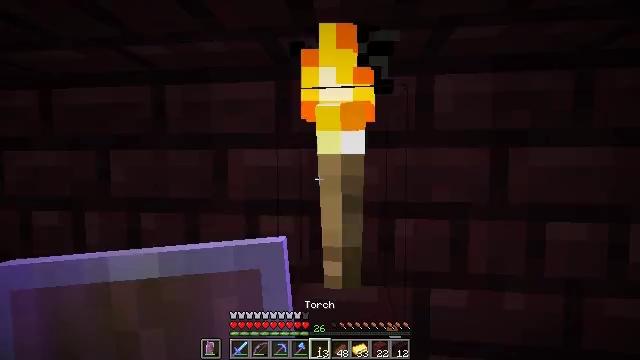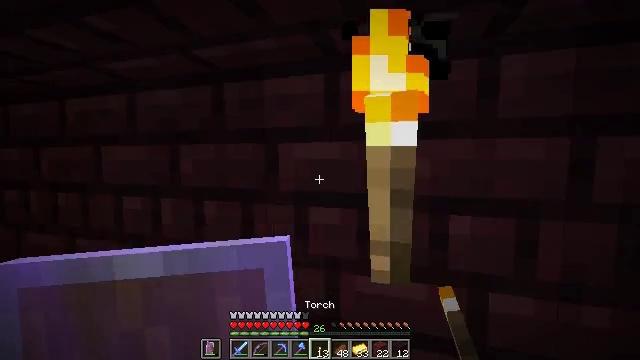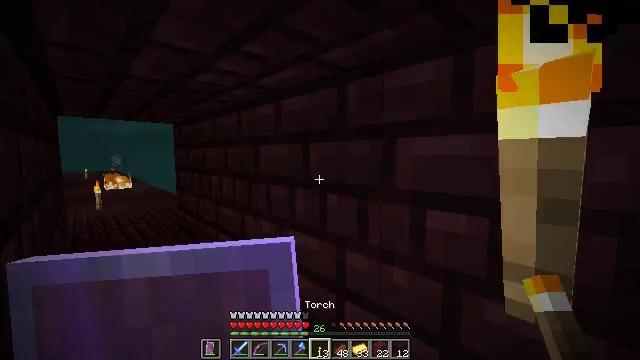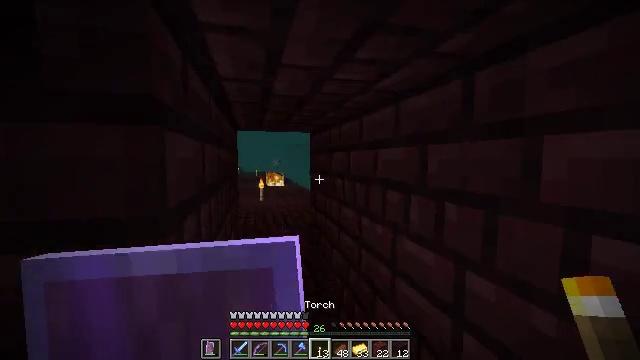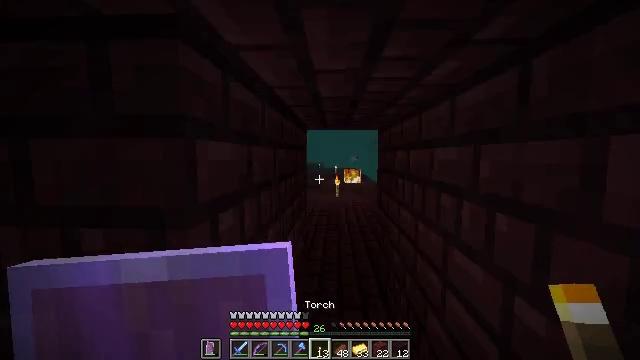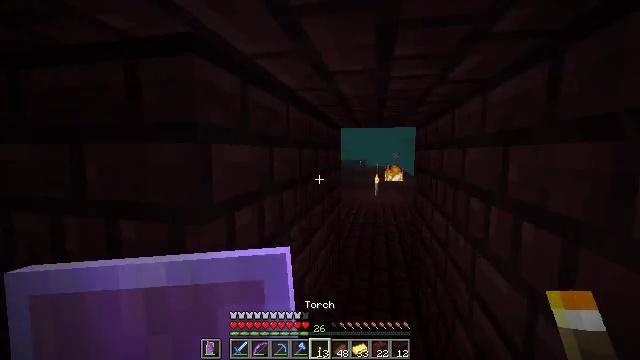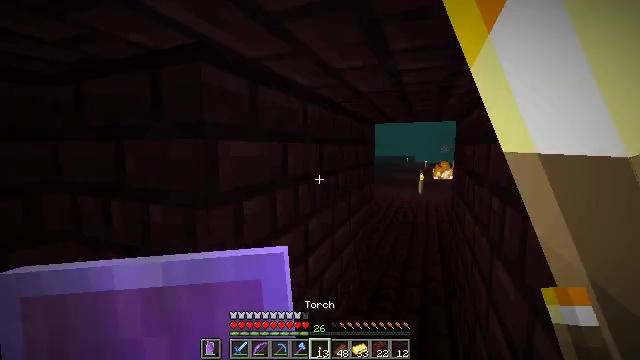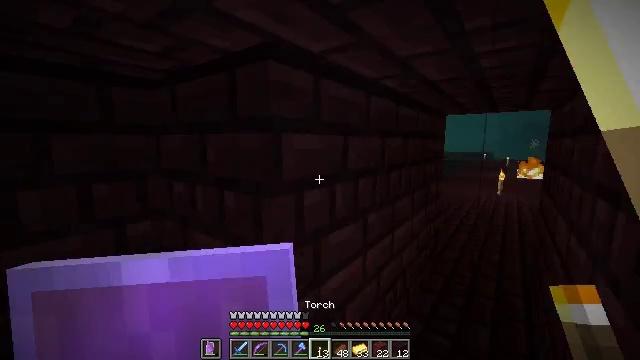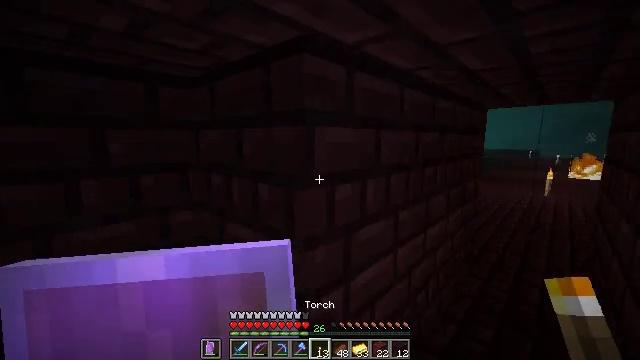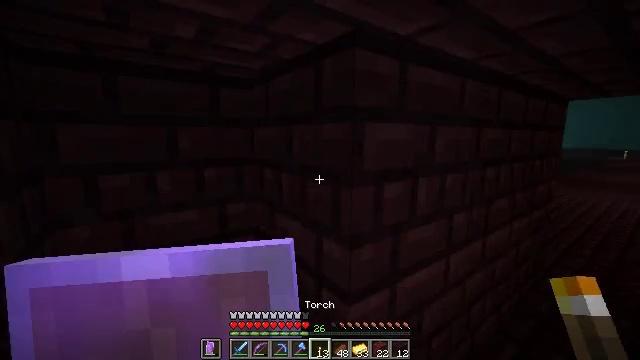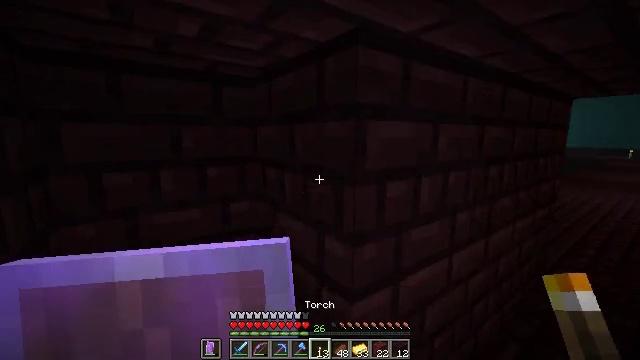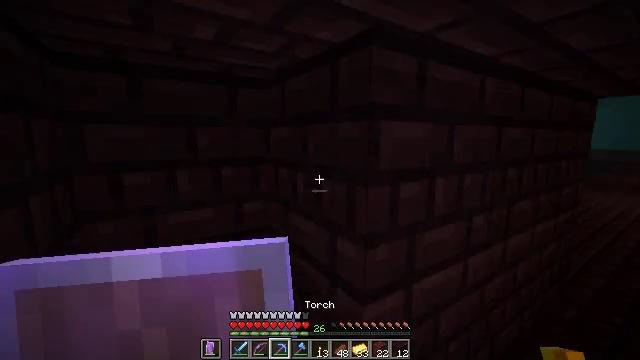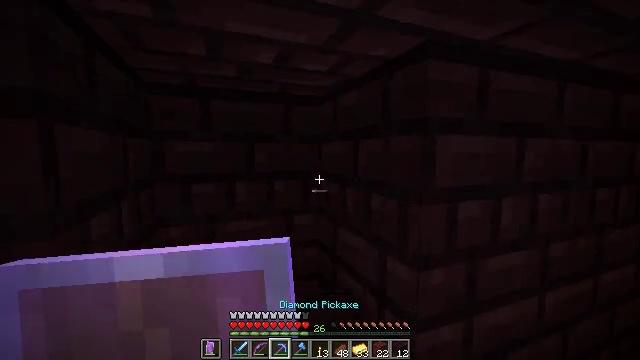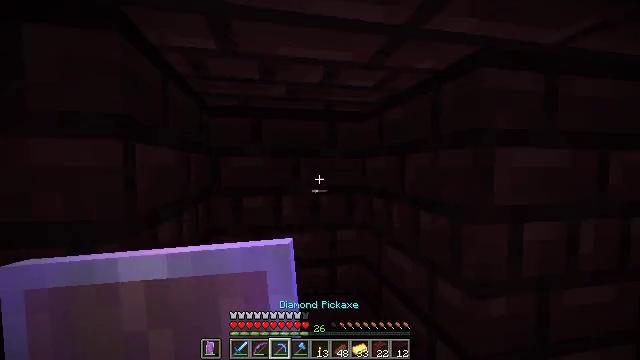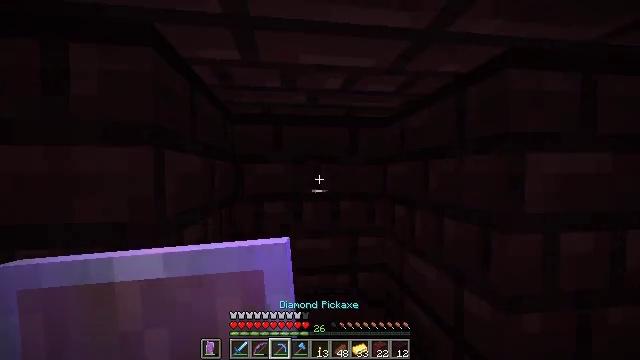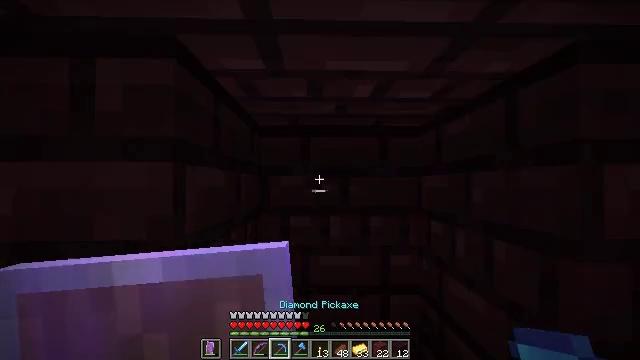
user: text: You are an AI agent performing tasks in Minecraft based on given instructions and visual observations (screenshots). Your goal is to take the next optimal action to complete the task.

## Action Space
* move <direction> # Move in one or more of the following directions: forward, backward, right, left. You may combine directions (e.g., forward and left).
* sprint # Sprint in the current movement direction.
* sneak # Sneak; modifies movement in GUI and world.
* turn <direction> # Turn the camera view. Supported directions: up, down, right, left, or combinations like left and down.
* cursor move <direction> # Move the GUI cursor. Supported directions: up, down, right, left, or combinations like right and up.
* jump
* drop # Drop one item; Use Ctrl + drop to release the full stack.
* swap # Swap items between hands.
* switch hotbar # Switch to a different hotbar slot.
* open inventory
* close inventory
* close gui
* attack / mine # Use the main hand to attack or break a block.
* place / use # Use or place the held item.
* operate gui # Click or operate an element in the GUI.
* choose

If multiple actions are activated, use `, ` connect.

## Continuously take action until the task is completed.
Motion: motion action
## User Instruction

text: Collect nether bricks for building.
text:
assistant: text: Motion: turn left and down
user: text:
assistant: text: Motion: move right, turn left and down
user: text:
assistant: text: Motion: move right, turn left
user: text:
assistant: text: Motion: move right, turn left
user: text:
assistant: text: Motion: move right, turn left
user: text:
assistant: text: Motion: turn left
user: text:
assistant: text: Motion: turn left and down
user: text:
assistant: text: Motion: turn left
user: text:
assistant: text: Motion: turn left
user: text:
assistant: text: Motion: no_op
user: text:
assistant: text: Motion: turn left, switch to hotbar 3
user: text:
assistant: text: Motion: turn left and up, switch to hotbar 3
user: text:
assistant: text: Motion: turn left and up, switch to hotbar 3
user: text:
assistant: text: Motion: turn left and up
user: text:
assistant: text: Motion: move forward, turn left and up
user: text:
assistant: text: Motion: move forward, attack / mine
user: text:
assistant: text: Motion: attack / mine
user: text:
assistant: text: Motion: turn left and down, attack / mine
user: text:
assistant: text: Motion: turn left and down, attack / mine
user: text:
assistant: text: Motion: turn down, attack / mine
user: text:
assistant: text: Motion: turn down, attack / mine
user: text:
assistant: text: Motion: turn right and down, attack / mine
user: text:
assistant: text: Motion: turn down, attack / mine
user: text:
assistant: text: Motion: attack / mine
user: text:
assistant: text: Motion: attack / mine
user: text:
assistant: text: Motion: attack / mine
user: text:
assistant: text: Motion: attack / mine
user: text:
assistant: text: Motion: turn up, attack / mine
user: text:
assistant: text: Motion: turn up, attack / mine
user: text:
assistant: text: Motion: turn right and up, attack / mine